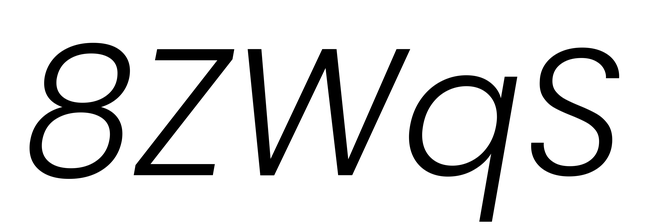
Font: Poppins-LightItalic